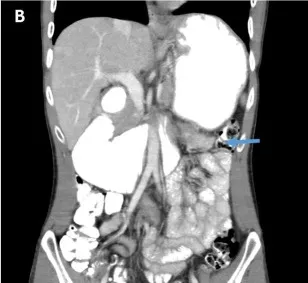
CT of the abdomen and pelvis with intravenous and oral contrast material. (B) Coronal view showing evident small bowel obstruction and gastric outlet obstruction.
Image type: radiology (ct)